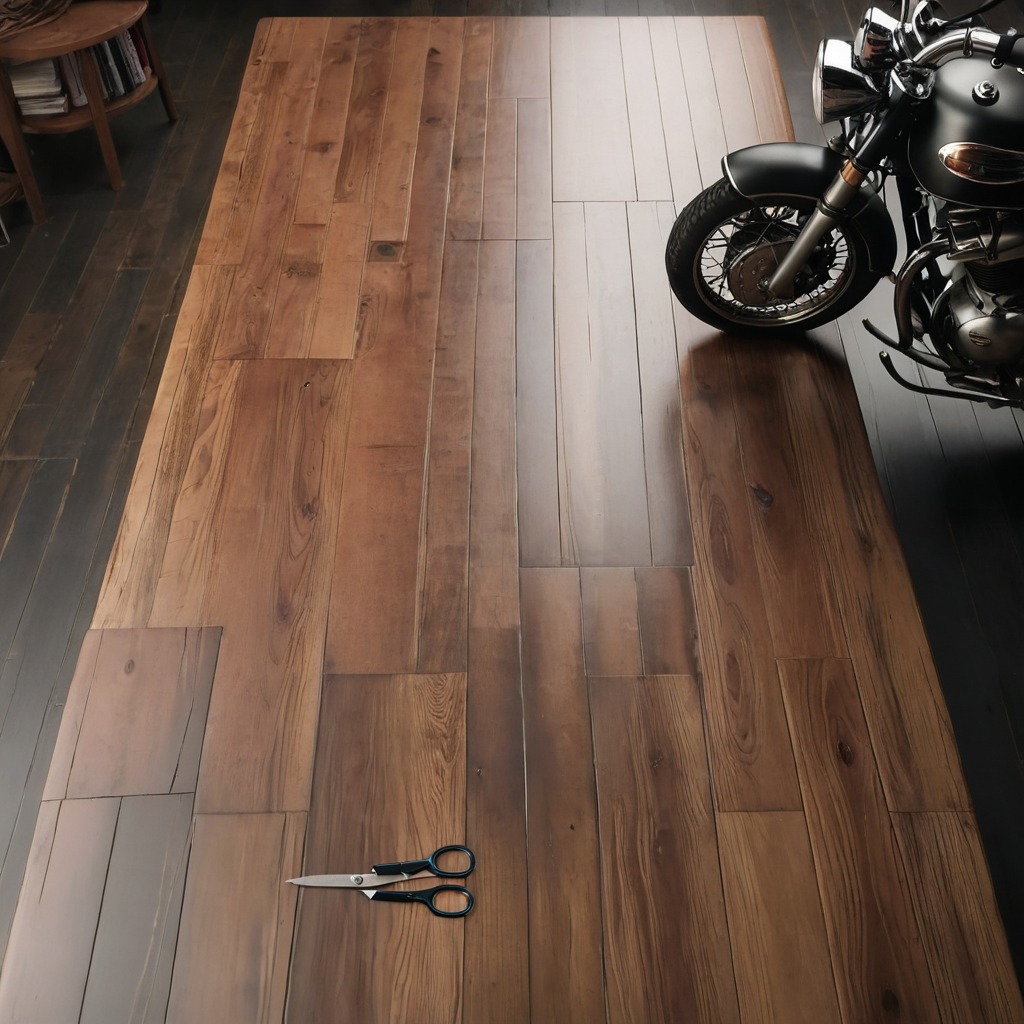
A scissor lies on the table.